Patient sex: F
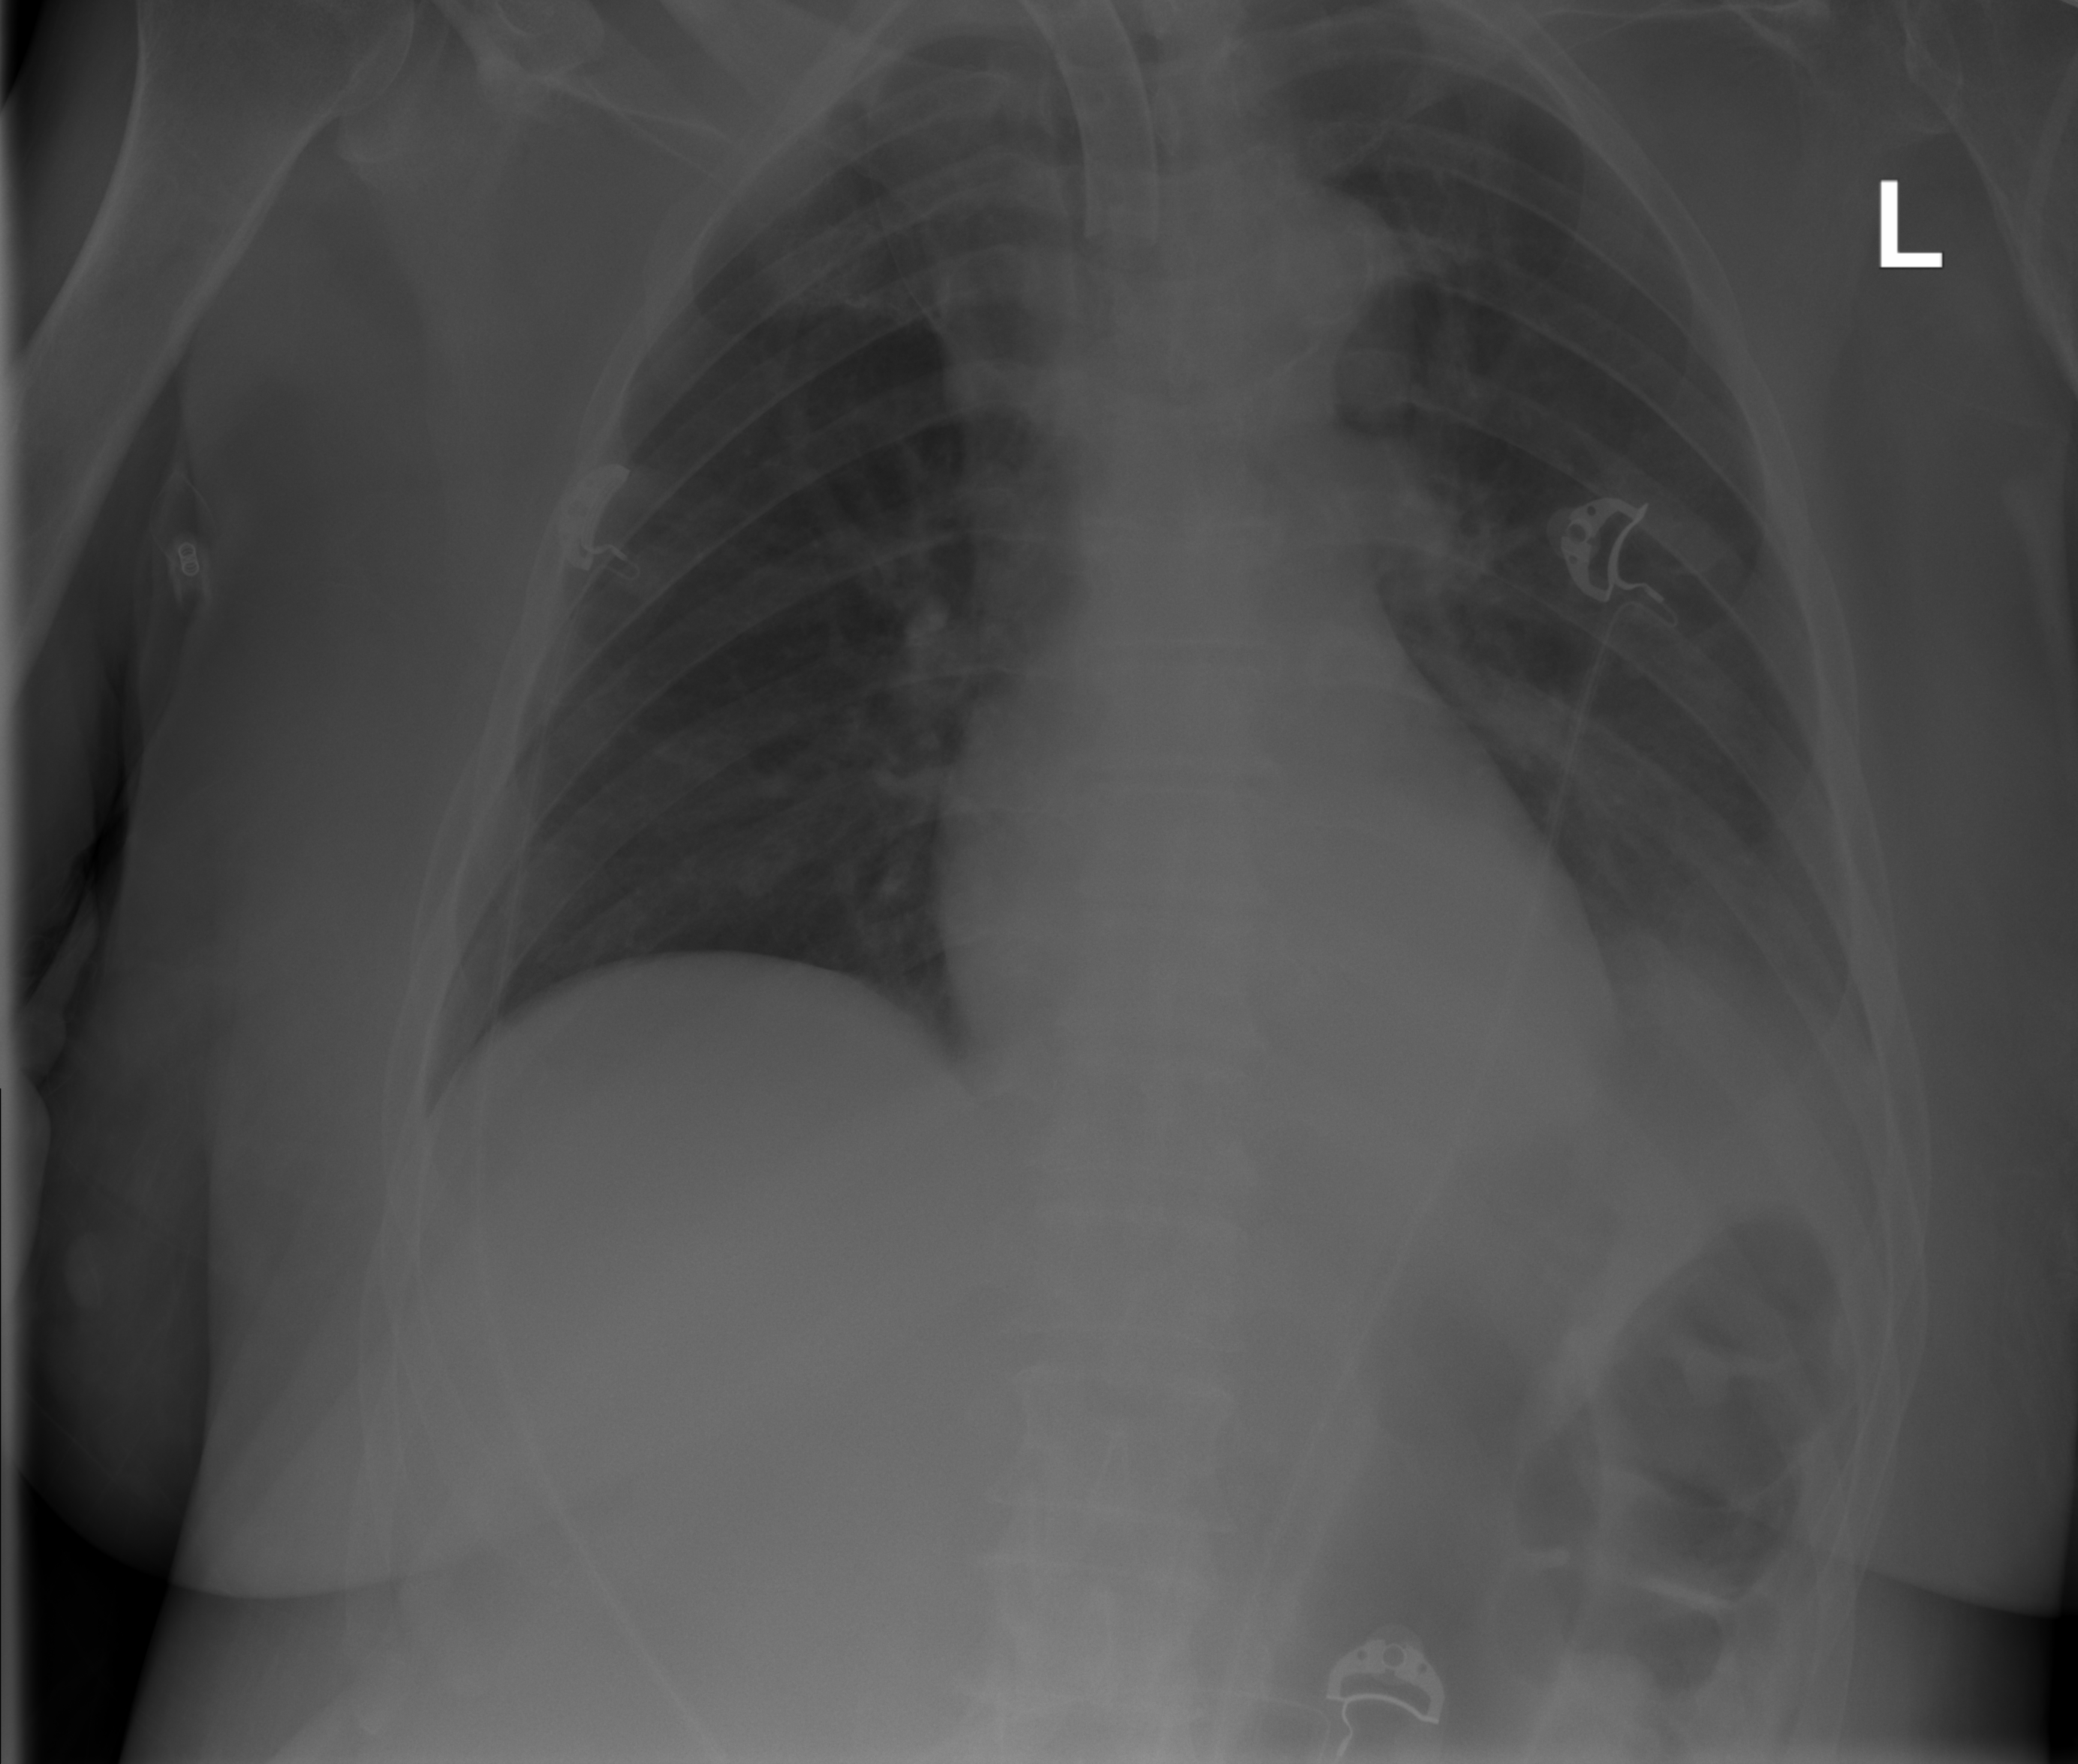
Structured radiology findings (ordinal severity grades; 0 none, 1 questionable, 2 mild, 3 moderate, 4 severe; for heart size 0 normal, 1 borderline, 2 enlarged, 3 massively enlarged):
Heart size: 0
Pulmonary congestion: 0
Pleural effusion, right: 0
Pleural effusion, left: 2
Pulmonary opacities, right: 0
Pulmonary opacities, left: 1
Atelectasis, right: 0
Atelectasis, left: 2